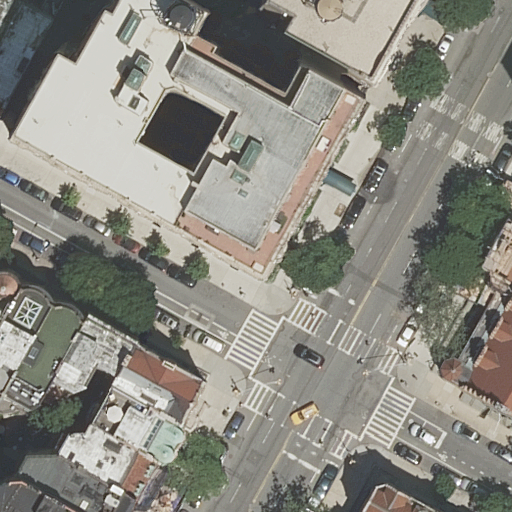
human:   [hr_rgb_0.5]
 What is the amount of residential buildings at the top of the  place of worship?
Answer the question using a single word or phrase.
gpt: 4

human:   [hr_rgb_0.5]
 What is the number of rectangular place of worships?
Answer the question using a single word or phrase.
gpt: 0

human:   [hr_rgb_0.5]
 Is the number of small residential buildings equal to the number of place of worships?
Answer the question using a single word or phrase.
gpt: no

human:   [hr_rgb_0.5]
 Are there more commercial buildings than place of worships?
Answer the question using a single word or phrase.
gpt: no

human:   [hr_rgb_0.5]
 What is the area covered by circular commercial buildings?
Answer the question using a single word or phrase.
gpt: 0m2

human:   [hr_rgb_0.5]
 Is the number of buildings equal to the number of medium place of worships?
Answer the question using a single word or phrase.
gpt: no

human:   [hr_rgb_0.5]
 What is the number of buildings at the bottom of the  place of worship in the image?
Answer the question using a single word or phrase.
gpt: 6

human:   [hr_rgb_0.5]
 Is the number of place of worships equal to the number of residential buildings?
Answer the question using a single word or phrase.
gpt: no

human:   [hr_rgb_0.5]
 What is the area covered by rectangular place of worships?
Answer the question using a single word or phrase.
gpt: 0m2

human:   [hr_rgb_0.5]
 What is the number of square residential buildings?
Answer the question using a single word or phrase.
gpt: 0

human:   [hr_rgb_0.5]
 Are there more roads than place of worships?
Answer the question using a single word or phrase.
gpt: yes

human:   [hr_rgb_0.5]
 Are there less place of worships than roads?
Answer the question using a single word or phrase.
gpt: yes

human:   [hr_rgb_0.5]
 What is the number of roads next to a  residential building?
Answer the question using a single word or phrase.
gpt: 2

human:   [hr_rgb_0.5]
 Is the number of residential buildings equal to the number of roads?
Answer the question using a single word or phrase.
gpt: no

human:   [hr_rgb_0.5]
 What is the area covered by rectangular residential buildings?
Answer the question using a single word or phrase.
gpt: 631m2

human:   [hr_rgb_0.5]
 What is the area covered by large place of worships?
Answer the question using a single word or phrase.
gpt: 2504m2

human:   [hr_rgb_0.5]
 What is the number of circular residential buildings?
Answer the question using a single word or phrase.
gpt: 0

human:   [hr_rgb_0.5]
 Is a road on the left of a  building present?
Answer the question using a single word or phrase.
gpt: yes

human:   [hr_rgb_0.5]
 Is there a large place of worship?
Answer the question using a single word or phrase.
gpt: yes

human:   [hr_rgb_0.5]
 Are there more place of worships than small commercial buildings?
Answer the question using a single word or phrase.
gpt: yes

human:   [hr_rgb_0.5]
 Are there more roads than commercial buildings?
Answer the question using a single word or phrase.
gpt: yes

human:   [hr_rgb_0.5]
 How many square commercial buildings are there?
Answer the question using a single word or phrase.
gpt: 0

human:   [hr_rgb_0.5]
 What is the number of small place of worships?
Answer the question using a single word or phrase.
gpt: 0

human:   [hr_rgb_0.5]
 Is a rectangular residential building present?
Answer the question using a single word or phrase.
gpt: yes

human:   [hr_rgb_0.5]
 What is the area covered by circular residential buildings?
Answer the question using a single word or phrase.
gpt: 0m2

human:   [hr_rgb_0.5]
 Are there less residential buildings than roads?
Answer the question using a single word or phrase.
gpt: no

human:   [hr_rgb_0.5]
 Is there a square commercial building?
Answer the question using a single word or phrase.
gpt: no

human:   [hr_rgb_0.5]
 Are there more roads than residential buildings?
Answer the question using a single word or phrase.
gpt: no

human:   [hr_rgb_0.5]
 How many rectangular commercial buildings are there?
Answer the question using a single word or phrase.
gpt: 0

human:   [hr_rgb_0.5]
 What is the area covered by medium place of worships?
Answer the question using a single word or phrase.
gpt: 0m2

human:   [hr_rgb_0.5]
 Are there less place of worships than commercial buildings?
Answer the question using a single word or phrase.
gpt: no

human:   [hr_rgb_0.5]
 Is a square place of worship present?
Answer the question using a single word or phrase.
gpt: no

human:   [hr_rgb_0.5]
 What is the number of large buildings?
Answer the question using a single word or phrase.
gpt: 2

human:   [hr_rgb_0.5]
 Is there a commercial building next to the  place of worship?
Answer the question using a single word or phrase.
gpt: no

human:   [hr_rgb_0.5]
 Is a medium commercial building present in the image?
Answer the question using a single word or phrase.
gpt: no

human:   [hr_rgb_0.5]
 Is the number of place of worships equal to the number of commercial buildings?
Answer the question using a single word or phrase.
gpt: no